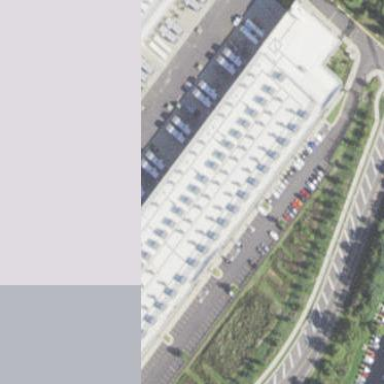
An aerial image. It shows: Data center building.